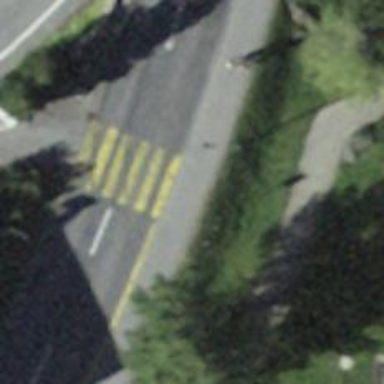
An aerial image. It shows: Sidewalk along the footway.